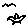
Label: bird